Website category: jobs
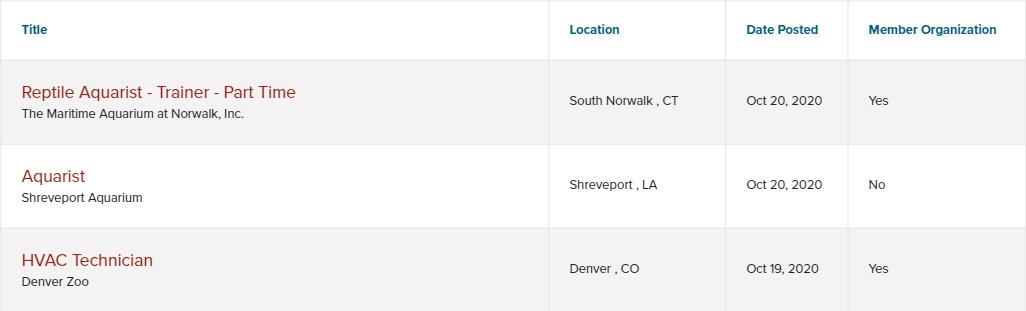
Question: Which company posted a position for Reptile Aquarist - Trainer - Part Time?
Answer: The Maritime Aquarium at Norwalk, Inc.

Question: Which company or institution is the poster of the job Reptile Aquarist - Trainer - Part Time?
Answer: The Maritime Aquarium at Norwalk, Inc.

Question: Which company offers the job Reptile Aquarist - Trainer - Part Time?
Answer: The Maritime Aquarium at Norwalk, Inc.

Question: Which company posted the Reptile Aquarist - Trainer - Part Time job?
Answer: The Maritime Aquarium at Norwalk, Inc.

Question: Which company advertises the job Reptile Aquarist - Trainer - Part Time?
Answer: The Maritime Aquarium at Norwalk, Inc.

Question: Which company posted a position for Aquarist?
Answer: Shreveport Aquarium

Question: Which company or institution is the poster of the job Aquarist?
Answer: Shreveport Aquarium

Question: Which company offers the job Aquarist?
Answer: Shreveport Aquarium

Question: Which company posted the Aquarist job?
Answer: Shreveport Aquarium

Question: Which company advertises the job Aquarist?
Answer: Shreveport Aquarium

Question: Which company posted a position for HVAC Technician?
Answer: Denver Zoo

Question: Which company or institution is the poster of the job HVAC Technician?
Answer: Denver Zoo

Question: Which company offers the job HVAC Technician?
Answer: Denver Zoo

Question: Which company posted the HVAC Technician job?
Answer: Denver Zoo

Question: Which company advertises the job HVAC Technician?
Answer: Denver Zoo

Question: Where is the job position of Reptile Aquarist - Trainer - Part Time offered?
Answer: South Norwalk , CT

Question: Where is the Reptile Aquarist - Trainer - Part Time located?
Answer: South Norwalk , CT

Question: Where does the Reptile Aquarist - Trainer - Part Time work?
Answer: South Norwalk , CT

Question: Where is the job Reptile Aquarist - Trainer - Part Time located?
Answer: South Norwalk , CT

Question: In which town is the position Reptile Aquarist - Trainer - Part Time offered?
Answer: South Norwalk , CT

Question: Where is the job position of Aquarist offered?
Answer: Shreveport , LA

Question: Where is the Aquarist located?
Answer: Shreveport , LA

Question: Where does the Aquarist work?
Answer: Shreveport , LA

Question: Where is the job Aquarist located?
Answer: Shreveport , LA

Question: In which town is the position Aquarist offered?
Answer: Shreveport , LA

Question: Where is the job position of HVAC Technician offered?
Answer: Denver , CO

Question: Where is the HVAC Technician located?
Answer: Denver , CO

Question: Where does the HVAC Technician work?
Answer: Denver , CO

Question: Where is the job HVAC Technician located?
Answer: Denver , CO

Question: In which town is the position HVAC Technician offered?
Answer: Denver , CO

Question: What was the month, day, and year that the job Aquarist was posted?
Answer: Oct 20, 2020

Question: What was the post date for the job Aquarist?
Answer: Oct 20, 2020

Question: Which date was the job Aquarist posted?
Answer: Oct 20, 2020

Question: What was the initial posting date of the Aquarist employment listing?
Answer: Oct 20, 2020

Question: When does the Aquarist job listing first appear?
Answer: Oct 20, 2020

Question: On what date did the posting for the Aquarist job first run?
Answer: Oct 20, 2020

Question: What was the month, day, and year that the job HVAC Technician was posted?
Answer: Oct 19, 2020

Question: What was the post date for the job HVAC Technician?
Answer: Oct 19, 2020

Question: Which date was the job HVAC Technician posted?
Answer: Oct 19, 2020

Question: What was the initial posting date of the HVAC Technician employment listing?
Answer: Oct 19, 2020

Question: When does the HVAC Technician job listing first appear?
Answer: Oct 19, 2020

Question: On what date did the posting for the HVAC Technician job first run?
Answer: Oct 19, 2020

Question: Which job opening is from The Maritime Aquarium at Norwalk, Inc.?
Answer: Reptile Aquarist - Trainer - Part Time

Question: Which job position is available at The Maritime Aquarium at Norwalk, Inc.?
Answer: Reptile Aquarist - Trainer - Part Time

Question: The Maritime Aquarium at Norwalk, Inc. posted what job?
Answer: Reptile Aquarist - Trainer - Part Time

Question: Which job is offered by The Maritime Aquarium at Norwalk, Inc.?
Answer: Reptile Aquarist - Trainer - Part Time

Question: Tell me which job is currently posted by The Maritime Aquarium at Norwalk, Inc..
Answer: Reptile Aquarist - Trainer - Part Time

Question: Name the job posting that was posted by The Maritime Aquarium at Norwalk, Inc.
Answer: Reptile Aquarist - Trainer - Part Time

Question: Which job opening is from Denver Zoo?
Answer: HVAC Technician

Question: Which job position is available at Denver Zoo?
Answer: HVAC Technician

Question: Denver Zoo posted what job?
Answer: HVAC Technician

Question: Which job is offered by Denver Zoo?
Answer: HVAC Technician

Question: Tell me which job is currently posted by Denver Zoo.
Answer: HVAC Technician

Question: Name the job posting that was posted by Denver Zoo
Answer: HVAC Technician

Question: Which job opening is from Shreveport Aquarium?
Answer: Aquarist

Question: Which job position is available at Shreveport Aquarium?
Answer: Aquarist

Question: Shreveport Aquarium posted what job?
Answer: Aquarist

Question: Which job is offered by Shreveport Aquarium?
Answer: Aquarist

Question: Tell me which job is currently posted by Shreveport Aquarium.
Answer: Aquarist

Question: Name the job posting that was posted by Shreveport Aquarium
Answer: Aquarist

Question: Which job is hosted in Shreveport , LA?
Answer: Aquarist

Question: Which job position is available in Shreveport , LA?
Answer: Aquarist

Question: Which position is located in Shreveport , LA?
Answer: Aquarist

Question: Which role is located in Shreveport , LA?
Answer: Aquarist